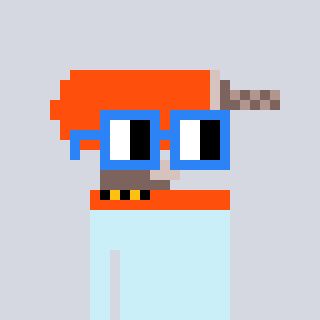
a pixel art character with square blue glasses, a drill-shaped head and a magenta-colored body on a cool background